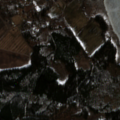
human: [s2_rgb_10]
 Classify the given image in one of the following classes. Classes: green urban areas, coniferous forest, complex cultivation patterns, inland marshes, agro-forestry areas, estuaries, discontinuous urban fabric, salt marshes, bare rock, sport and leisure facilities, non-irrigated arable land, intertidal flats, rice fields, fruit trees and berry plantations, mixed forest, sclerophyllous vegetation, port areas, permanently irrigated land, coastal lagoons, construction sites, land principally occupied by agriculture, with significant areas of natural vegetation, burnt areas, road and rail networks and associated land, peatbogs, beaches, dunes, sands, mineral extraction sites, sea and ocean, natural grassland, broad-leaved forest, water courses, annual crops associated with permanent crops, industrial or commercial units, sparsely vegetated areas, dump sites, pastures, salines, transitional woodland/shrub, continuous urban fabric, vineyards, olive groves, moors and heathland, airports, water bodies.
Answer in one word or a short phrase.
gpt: non-irrigated arable land, land principally occupied by agriculture, with significant areas of natural vegetation, broad-leaved forest, coniferous forest, mixed forest, water bodies